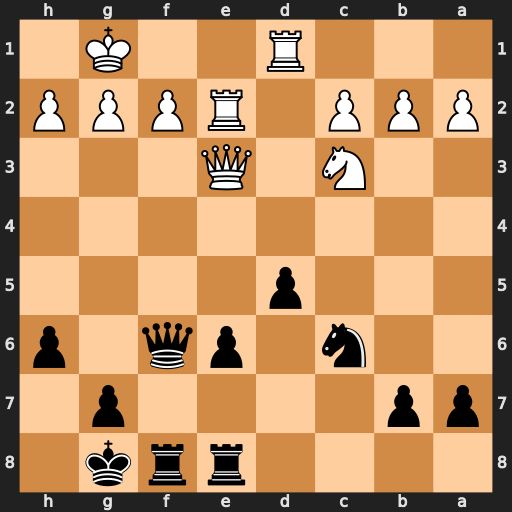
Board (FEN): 4rrk1/pp4p1/2n1pq1p/3p4/8/2N1Q3/PPP1RPPP/3R2K1
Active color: b
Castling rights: -
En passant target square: -
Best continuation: d4 Ne4 dxe3